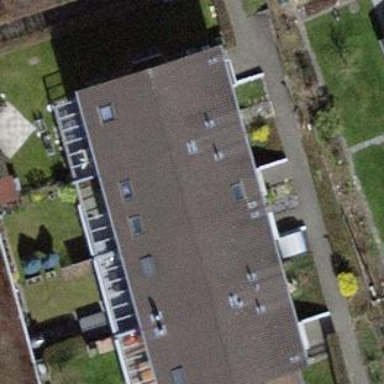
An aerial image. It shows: Building with tiled roof.